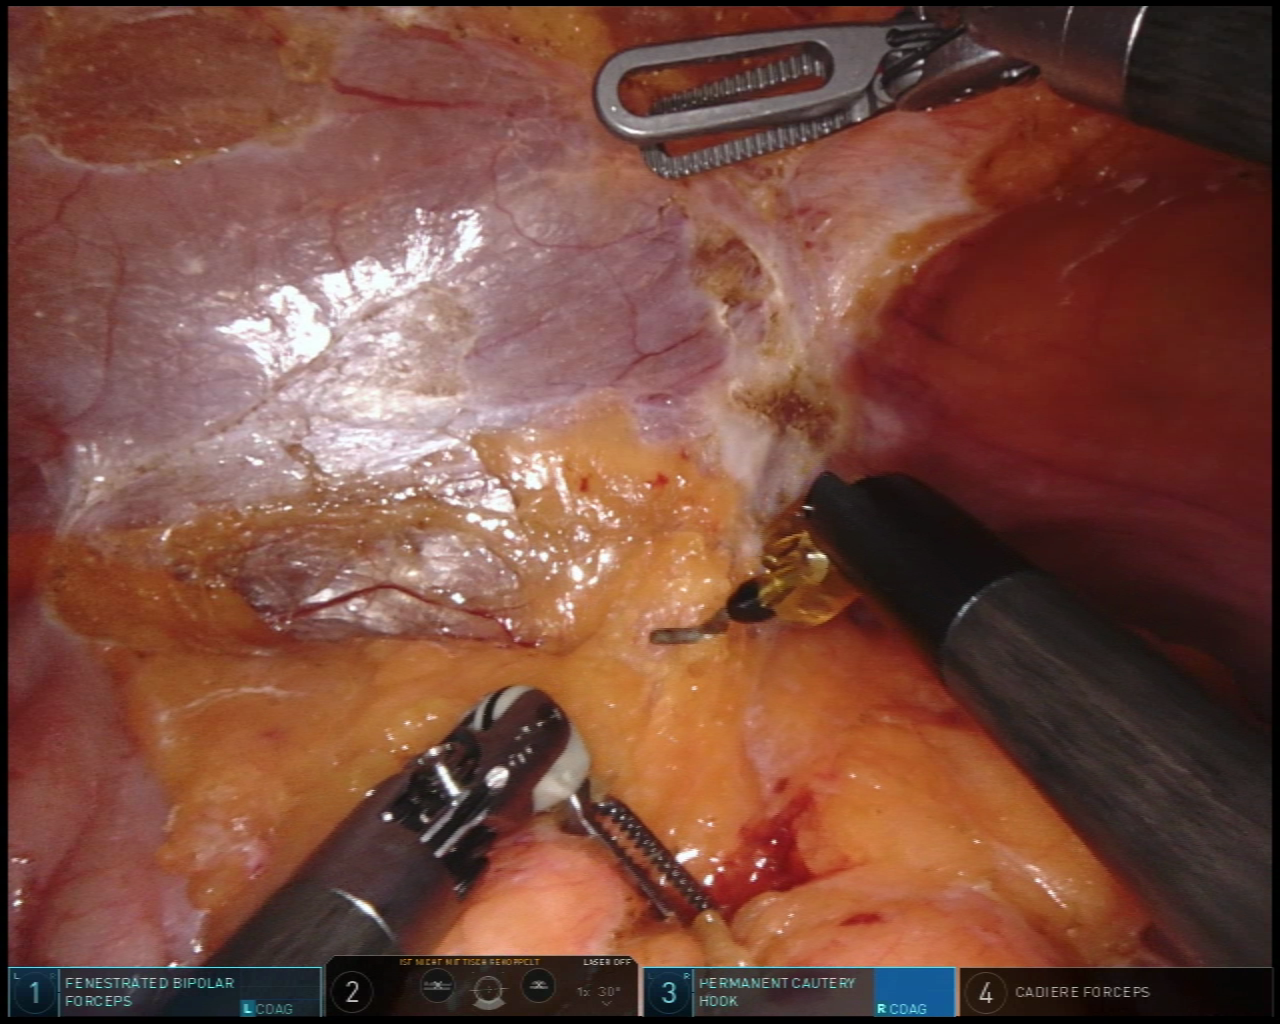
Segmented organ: colon
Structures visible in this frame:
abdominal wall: yes
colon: yes
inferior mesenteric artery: no
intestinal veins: no
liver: no
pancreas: no
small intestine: no
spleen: no
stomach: no
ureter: no
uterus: no
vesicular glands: no